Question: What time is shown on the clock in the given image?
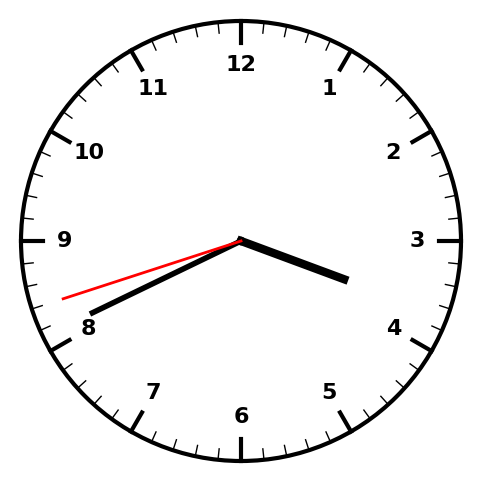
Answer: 03:40:42